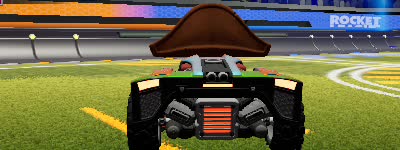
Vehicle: breakout